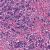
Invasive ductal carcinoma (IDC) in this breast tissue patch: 1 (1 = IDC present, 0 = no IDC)